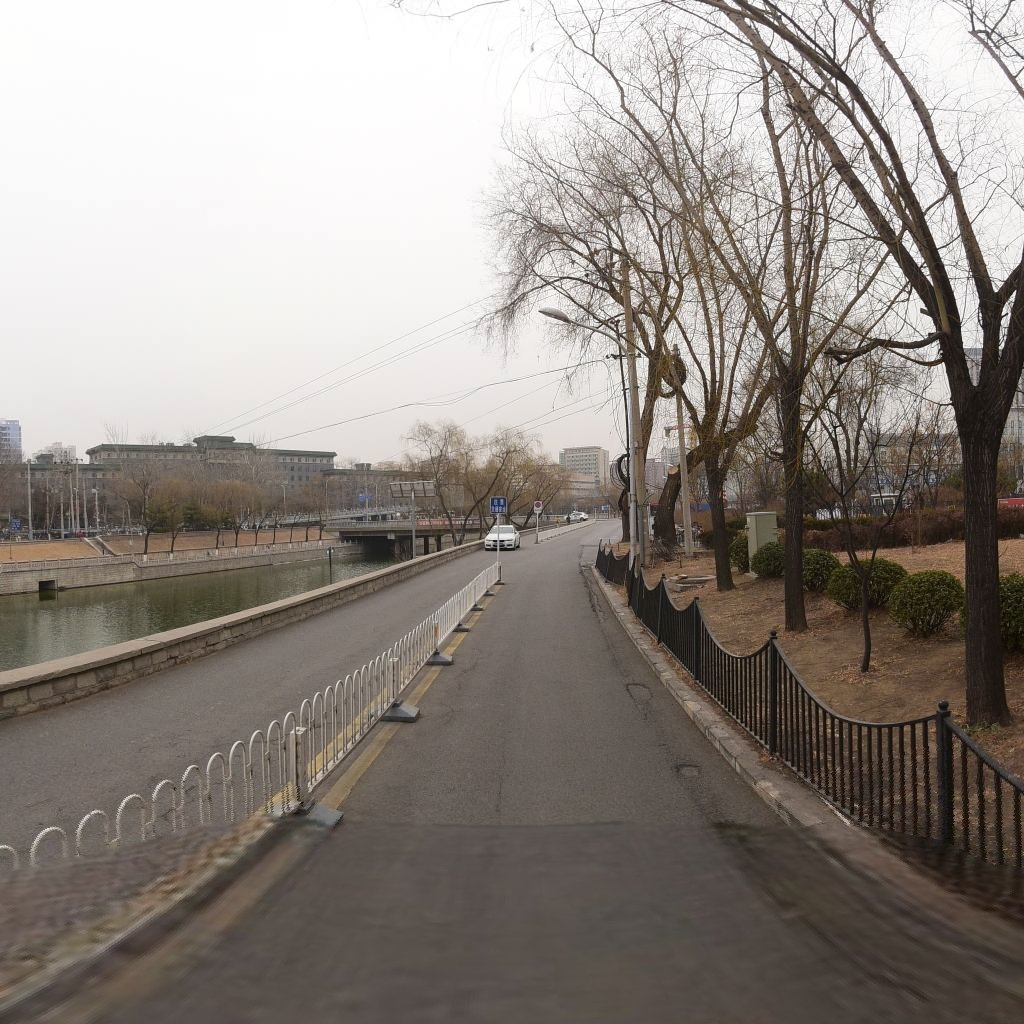
Region: Haidian
Road damage annotations: longitudinal crack, longitudinal crack, pothole, pothole, longitudinal crack